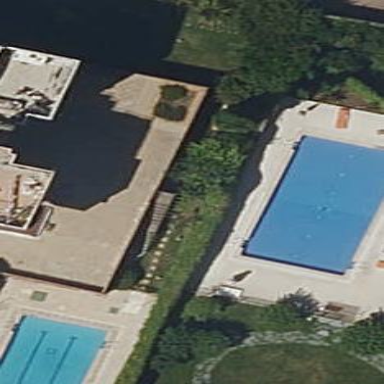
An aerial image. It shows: Swimming pool located in leisure land.